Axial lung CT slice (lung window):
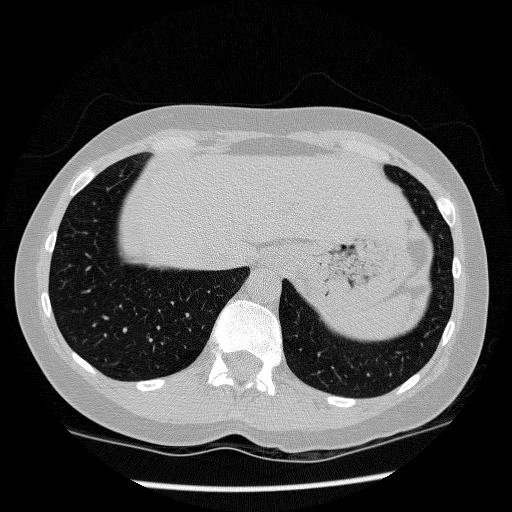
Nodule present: no